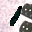
Label: 1